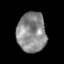
Tissue: prostate
Cell type: T cells
Senescence score: 0.3393
Nuclear area (px): 1128
Mean DAPI intensity: 138.775